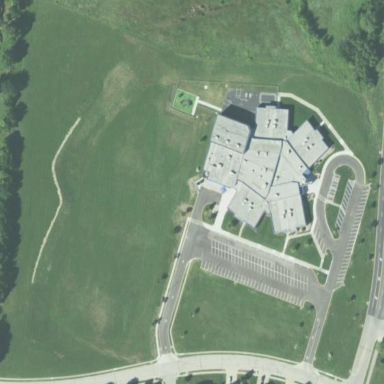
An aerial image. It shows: School.